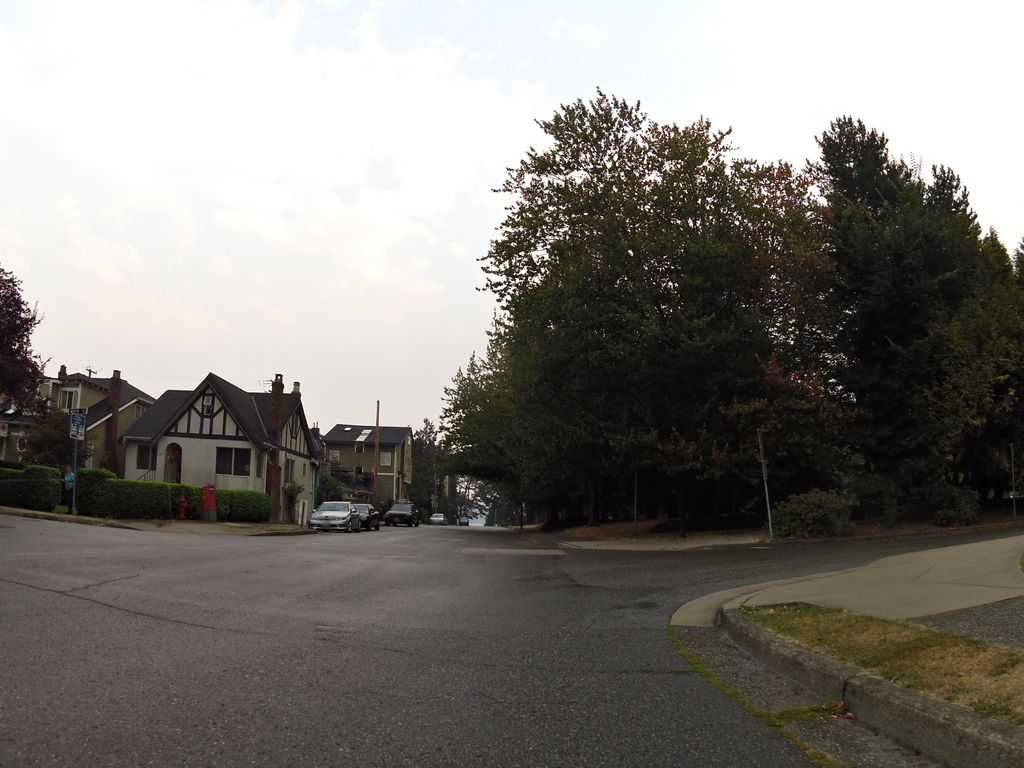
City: vancouver